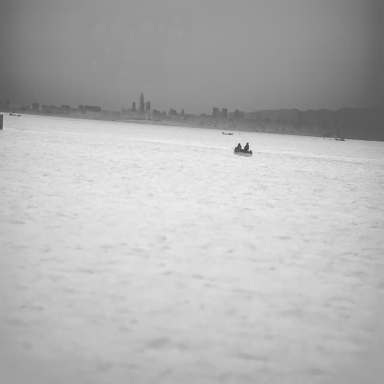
There are four bulk_carriers in the infrared image.